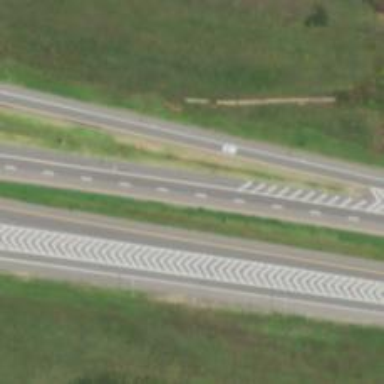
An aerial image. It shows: Asphalt motorway link.